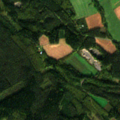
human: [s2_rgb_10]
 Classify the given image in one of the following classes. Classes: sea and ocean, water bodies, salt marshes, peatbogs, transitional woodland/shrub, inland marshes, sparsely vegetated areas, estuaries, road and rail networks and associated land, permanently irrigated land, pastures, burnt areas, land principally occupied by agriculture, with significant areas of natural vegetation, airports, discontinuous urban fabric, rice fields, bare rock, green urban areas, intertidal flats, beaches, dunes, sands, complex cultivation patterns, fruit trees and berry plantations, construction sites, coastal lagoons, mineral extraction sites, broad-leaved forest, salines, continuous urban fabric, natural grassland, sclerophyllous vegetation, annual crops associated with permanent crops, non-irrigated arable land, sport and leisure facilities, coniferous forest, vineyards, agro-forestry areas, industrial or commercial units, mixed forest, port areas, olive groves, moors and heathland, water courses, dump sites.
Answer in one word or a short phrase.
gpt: non-irrigated arable land, land principally occupied by agriculture, with significant areas of natural vegetation, coniferous forest, mixed forest